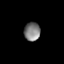
Tissue: lung
Cell type: Epithelial cells
Senescence score: 0.2414
Nuclear area (px): 291
Mean DAPI intensity: 125.388